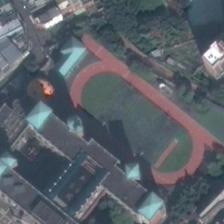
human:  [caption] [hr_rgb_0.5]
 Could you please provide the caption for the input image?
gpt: a playground is surroundeded by many buildings and green trees .

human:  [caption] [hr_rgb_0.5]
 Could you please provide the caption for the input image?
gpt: the playground covered by the lawn while there some exquisite blue buildings beside .

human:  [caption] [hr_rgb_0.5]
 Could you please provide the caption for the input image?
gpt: many buildings and some green trees are around a playground .

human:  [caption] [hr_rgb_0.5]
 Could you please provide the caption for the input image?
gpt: a red and green court locate in the center of many buildings .

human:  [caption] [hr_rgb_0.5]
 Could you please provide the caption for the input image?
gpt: a playground is next to a large building .